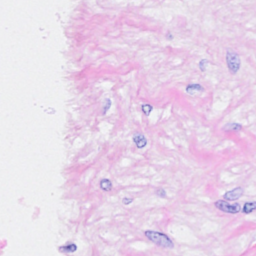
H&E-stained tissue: Breast